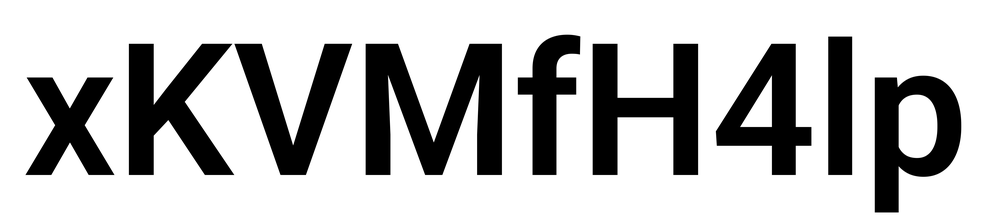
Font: Roboto_SemiBold